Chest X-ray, PA view. Patient: 57 years old, sex M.
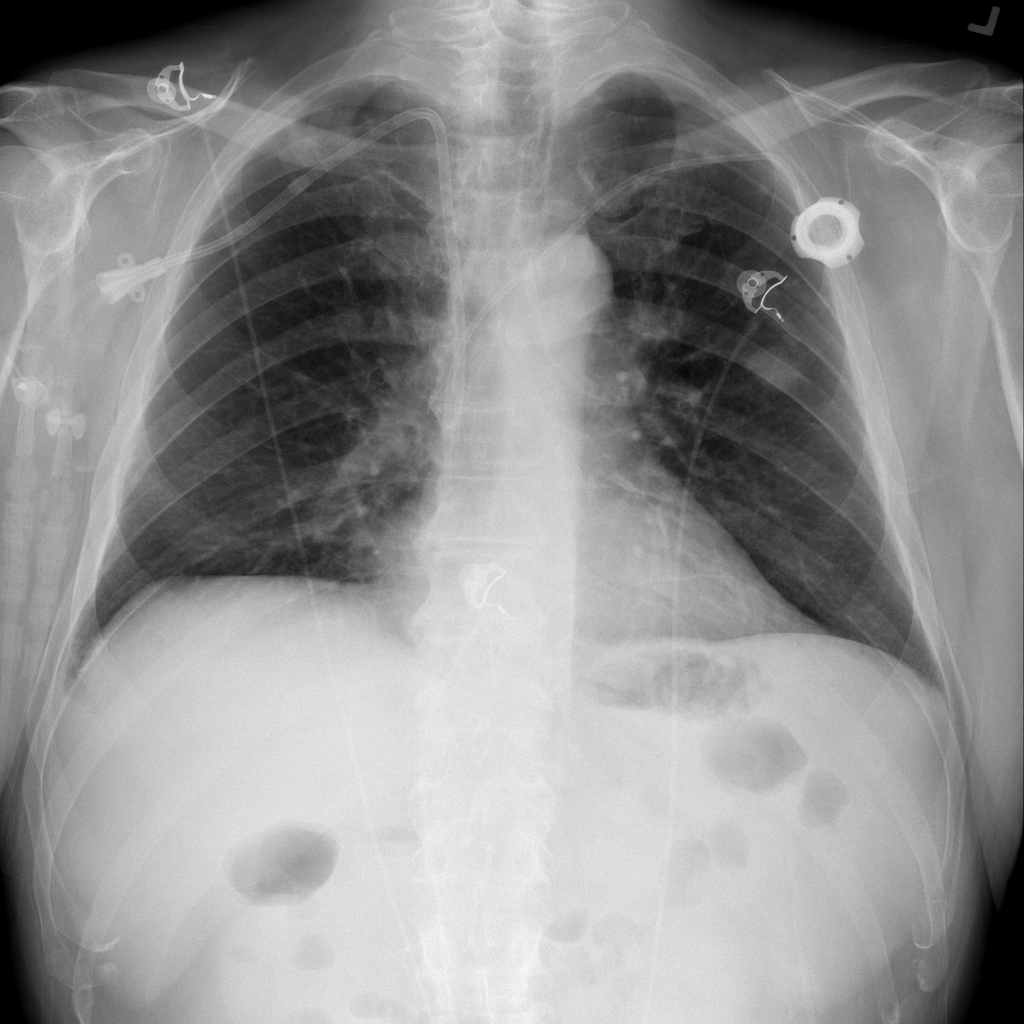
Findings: Mass